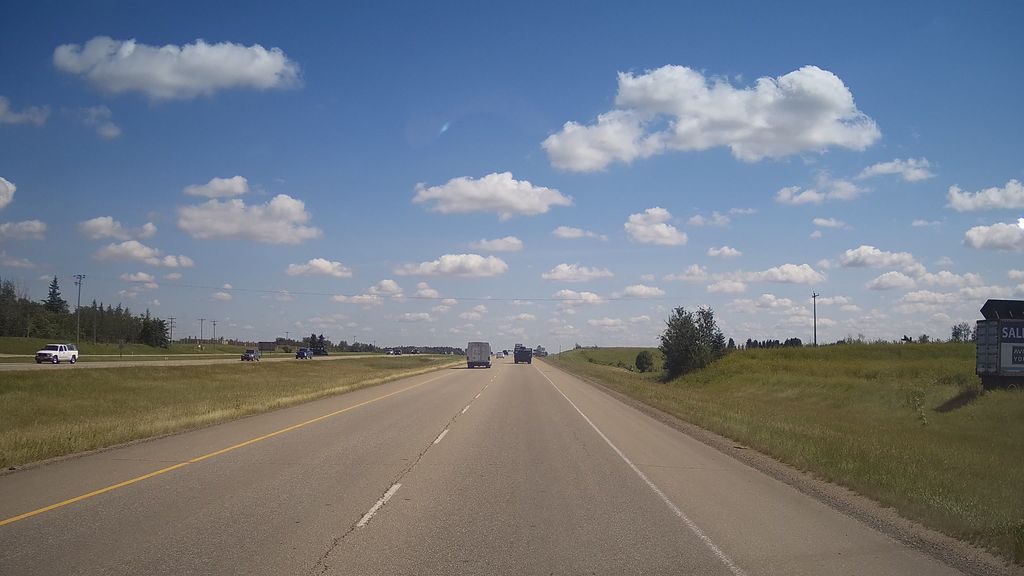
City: edmonton